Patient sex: M
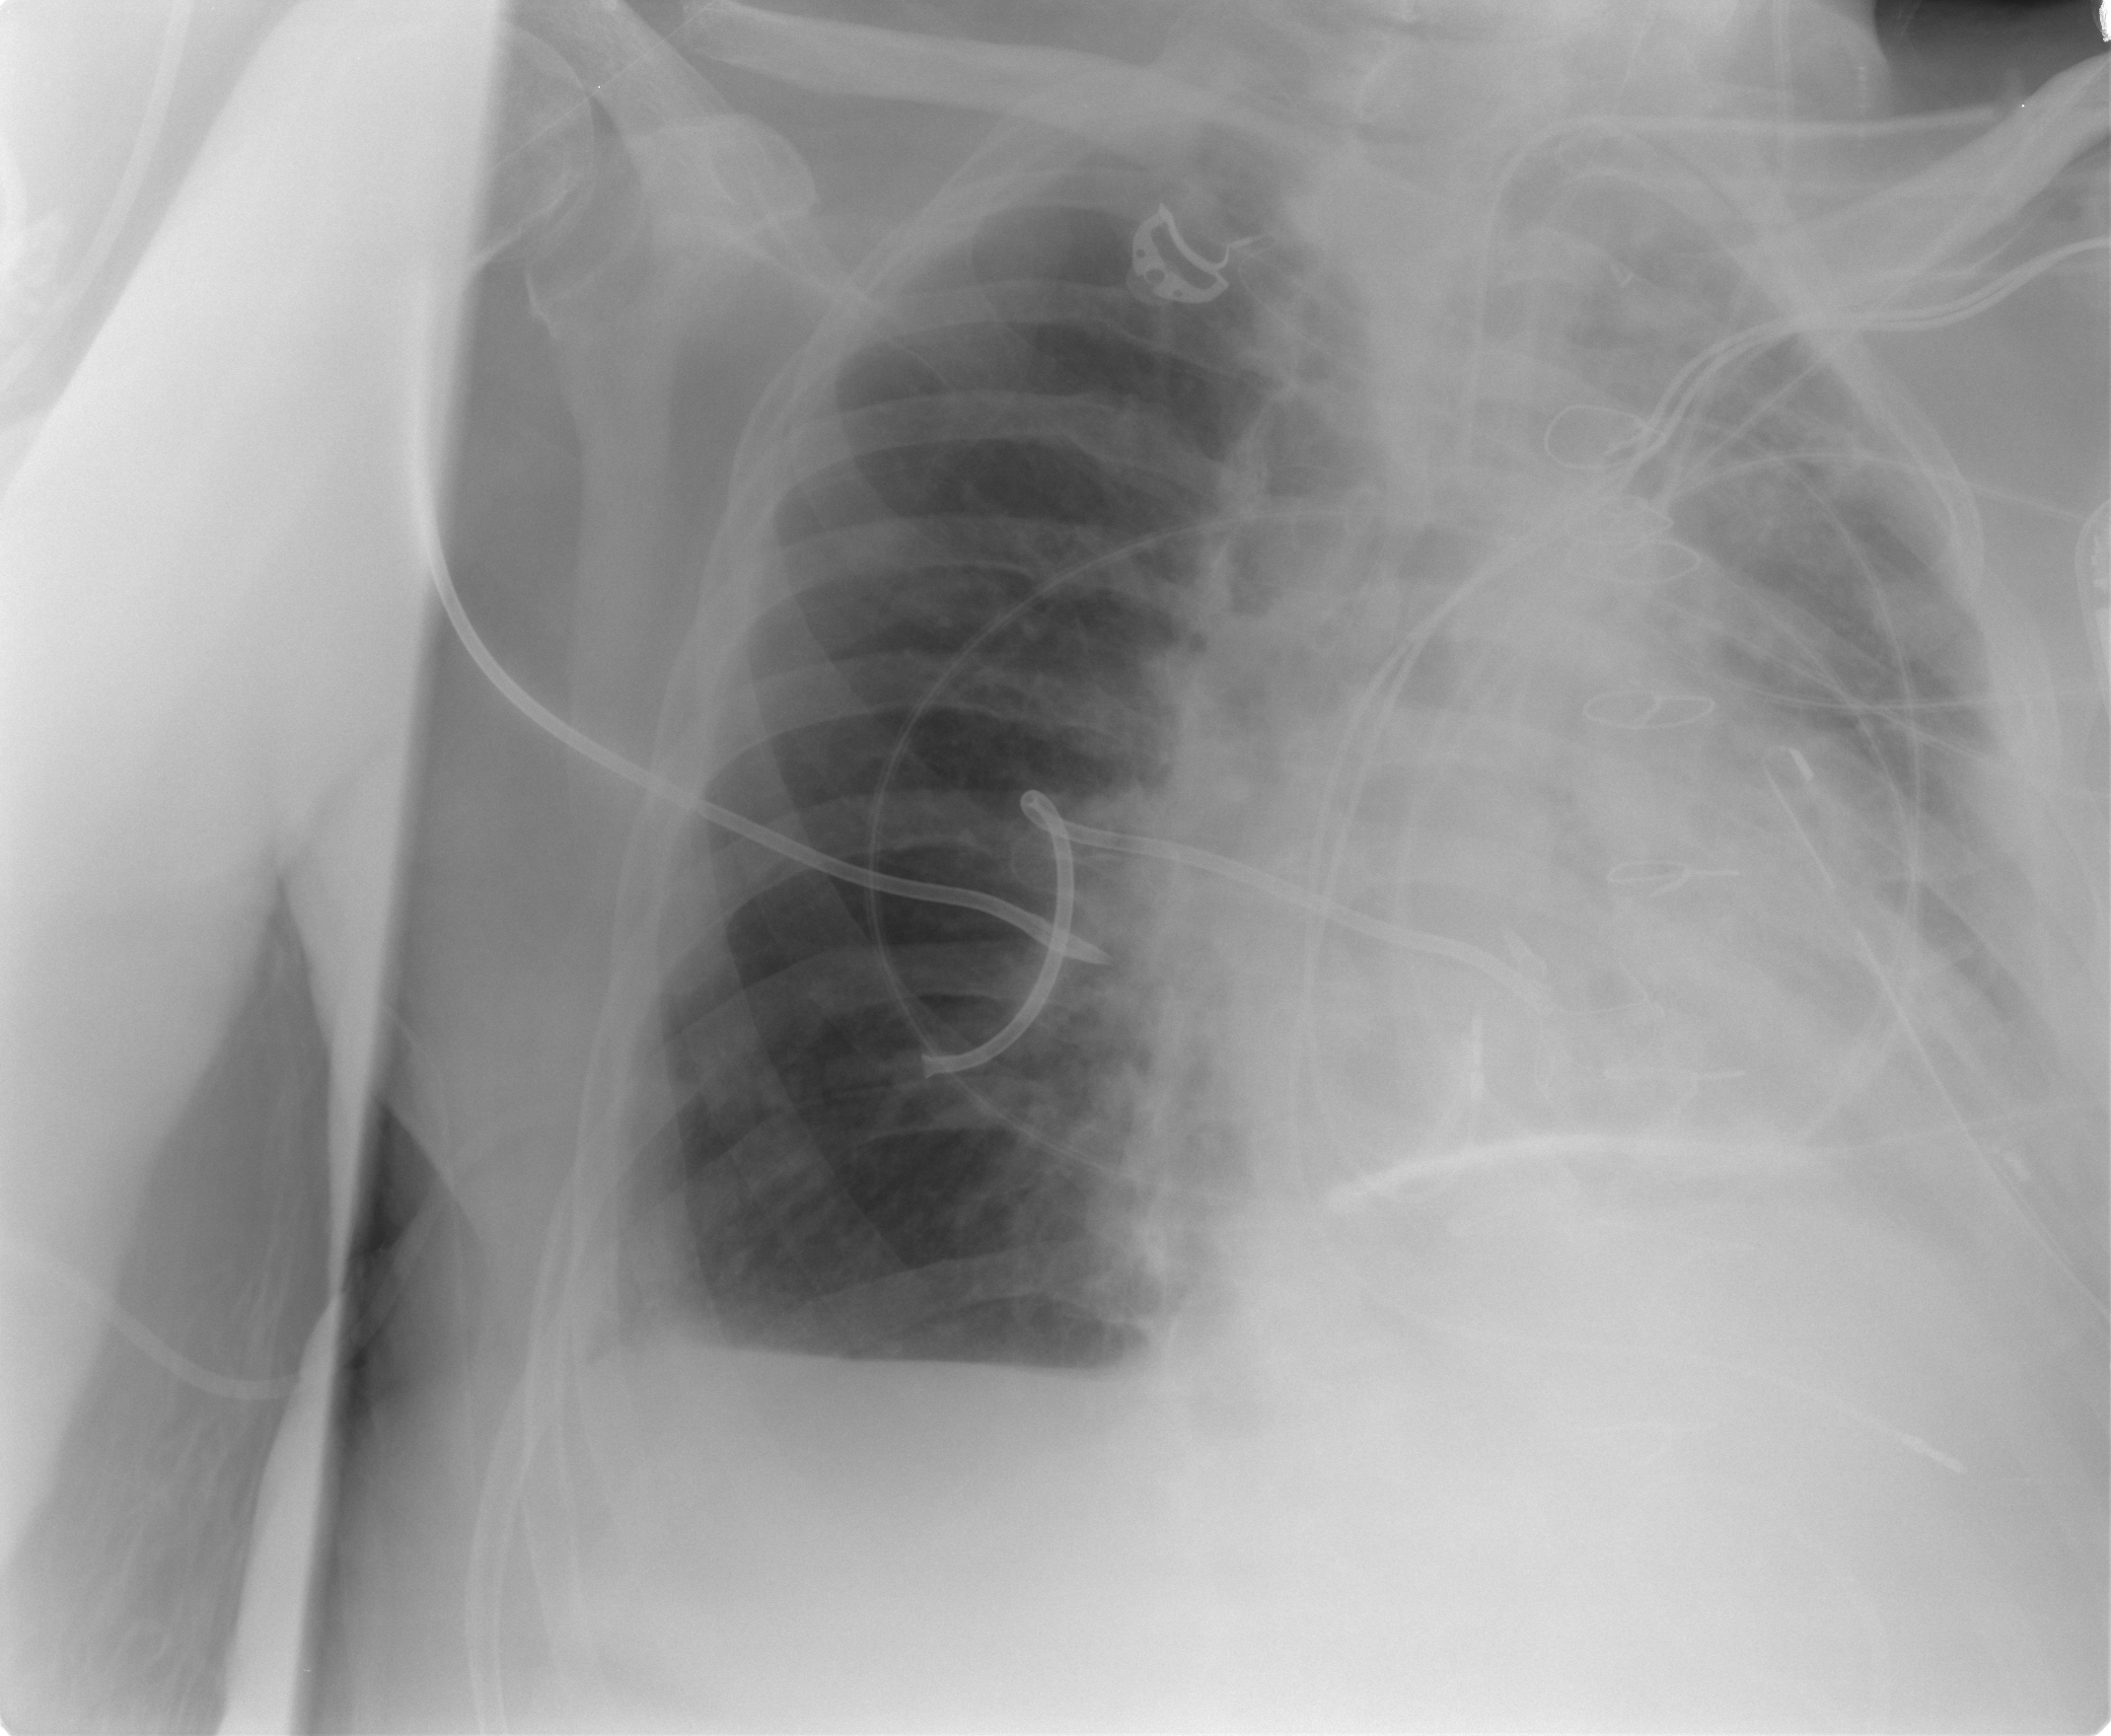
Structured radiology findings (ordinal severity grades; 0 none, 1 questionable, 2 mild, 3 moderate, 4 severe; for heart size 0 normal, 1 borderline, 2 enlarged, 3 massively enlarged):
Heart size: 0
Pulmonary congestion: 0
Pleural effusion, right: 2
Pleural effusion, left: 1
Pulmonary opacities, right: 0
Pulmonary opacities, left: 2
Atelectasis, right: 0
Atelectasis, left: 2